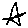
Label: star